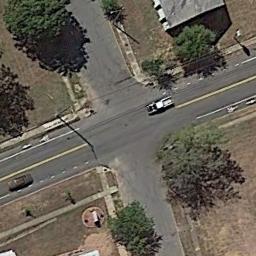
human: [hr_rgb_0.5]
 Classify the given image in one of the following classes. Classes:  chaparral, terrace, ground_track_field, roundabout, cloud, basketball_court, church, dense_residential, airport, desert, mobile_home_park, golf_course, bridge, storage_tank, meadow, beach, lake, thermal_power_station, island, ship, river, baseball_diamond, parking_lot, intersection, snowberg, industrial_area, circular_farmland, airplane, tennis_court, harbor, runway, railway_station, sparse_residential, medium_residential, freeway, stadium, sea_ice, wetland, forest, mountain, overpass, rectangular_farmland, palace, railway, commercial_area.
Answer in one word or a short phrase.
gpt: intersection